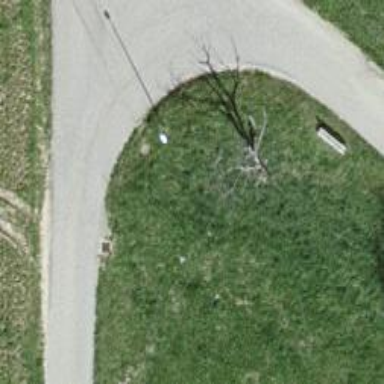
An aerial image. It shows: Brown bench.